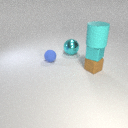
large cyan metal sphere behind small blue rubber sphere